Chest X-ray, PA view. Patient: 48 years old, sex F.
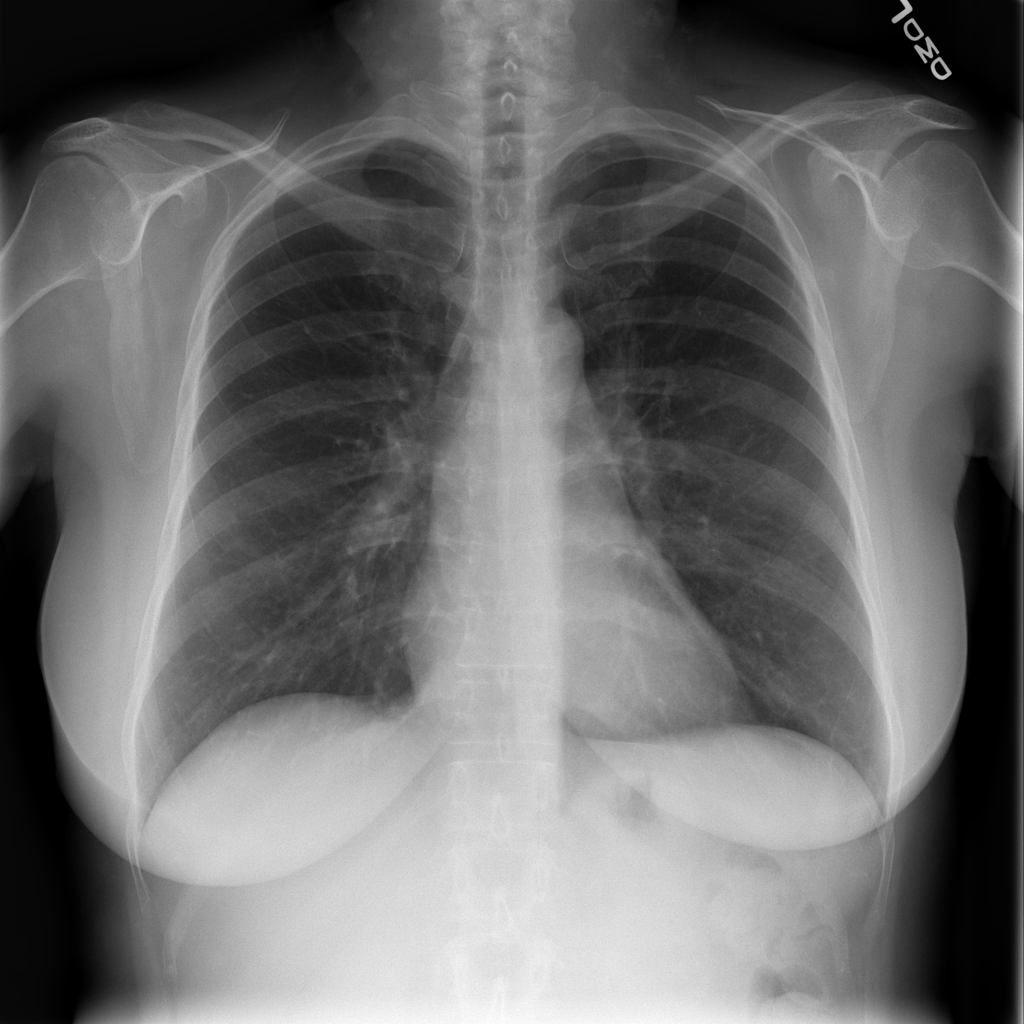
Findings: No Finding